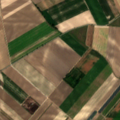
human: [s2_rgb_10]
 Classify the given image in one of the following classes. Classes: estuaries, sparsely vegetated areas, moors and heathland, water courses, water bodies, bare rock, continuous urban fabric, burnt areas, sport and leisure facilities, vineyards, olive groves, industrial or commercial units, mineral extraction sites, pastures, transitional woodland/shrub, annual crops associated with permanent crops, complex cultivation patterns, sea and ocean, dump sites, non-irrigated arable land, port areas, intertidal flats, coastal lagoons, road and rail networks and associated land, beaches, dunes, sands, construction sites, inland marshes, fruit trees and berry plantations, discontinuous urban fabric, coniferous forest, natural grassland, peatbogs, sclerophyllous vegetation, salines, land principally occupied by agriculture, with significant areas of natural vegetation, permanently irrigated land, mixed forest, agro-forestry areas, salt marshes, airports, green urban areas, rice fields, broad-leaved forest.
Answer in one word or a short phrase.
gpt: non-irrigated arable land